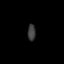
Tissue: lung
Cell type: Epithelial cells
Senescence score: 0.176
Nuclear area (px): 131
Mean DAPI intensity: 58.977